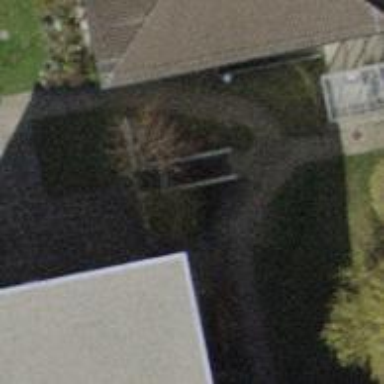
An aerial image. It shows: Path made of paving stones.